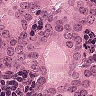
Metastatic tissue present: yes